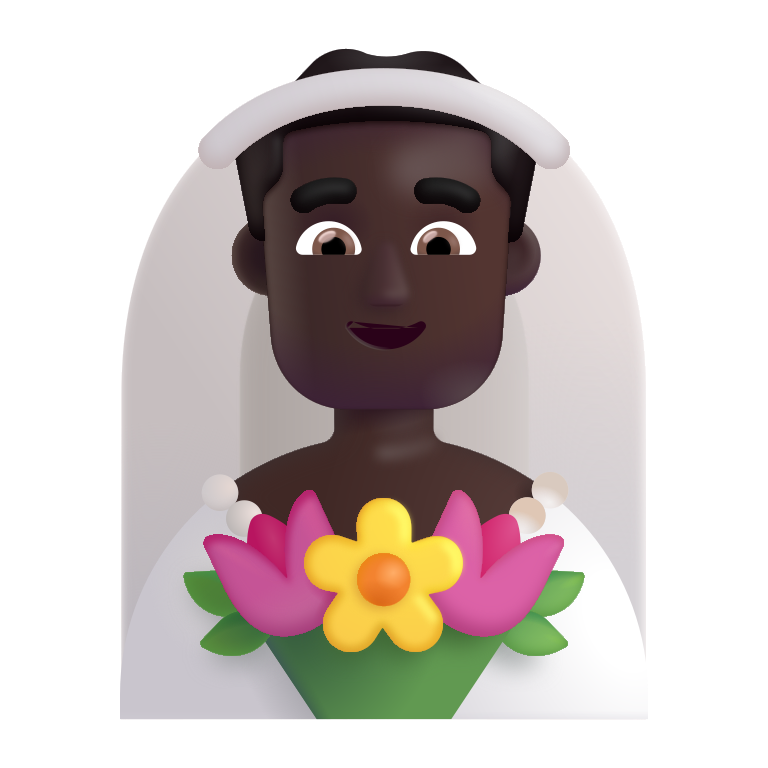
man with veil color dark